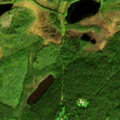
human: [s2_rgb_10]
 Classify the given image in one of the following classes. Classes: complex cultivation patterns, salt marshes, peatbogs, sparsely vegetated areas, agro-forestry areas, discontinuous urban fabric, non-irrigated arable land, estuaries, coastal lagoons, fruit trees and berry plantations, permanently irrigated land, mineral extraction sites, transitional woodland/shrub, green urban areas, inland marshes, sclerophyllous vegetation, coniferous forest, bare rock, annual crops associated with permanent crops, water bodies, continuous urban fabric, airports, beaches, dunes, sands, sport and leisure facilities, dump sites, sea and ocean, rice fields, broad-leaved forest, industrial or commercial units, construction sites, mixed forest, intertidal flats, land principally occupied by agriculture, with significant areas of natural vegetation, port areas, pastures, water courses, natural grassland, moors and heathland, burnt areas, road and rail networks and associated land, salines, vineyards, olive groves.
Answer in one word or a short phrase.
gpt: coniferous forest, transitional woodland/shrub